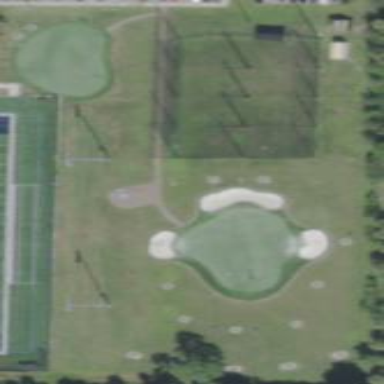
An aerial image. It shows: Grassy area designated as driving range for golf.